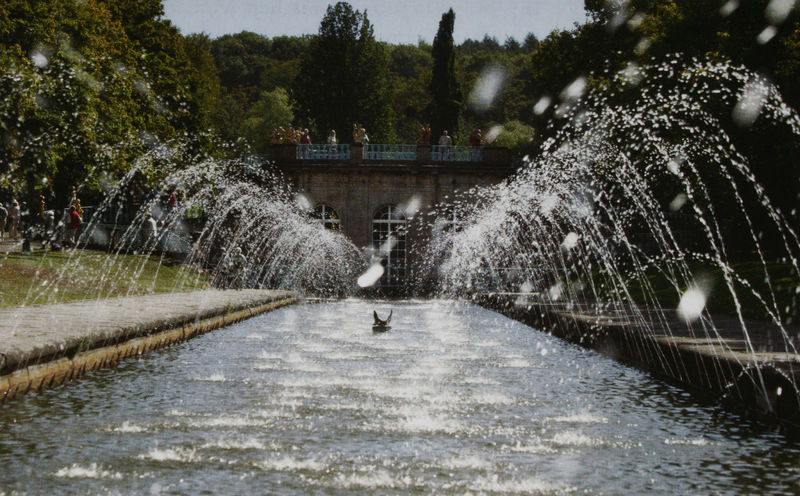
Titel: Wasserspiele vor der Wilhelmsthaler Grotte
Künstler: François de (d. Ä.) Cuvilliés
Standort: Calden
Institution: Schloss Wilhelmsthal
Schlagwörter: blau, himmel, schatten, vogel, wasser, weiß, bäume, fluss, grün, menschen, ufer, fenster, grau, licht, anlage, gebäude, gras, haus, park, parkanlage, rasen, rot, schloss, weg, wiese, barock, spiegelung, brücke, kanal, sonne, wald, brunnen, bassin, garten, skulptur, springbrunnen, terrasse, farbig, gischt, wellen, ente, zuschauer, warm, besucher, arch, arches, architecture, balcony, blue, crowd, oil, palace, people, red, white, window, black, figures, france, gray, green, old, painting, windows, reflexe, picture, reflection, glänzen, geländer, hoch, glitzern, lichtreflexe, foto, fotografie, burg, bayern, palast, balustrade, strahlen, becken, paris, strahl, sonnig, spritzen, fisch, flower, sky, stone, tree, boat, building, house, lake, landscape, mountains, nature, water, reflections, reflektion, street, summer, sun, trees, baroque, metal, fontaine, fontäne, wasserstrahl, spritzer, forest, grass, light, river, stream, exterior, garden, path, castle, color, shadow, realism, bird, tropfen, photo, sculpture, statue, wave, wet, ludwig, door, bridge, bright, fence, sunlight, fesnter, italy, sunny, sunshine, baum, day, leaves, renaissance, brunen, schlosspark, schönbrunn, gate, symmetry, kassel, fountain, art, shiny, ludwig ii., wasserspiel, england, english, kaskade, seal, bush, home, pond, barke, fish, pool, outdoors, tourist, forrest, colour, elegant, splash, fontänen, sidewalk, waterfall, outdoor, tan, standing, realistic, spectators, wasserspiele, photograph, photography, linderhof, sommer, tiles, europe, woods, concrete, fountains, pretty, wealthy, tourism, tourists, walkway, pathway, canal, estate, route, fir, fontne, fuck, schlöss, shrubbery, leute, goose, fontäen, mensch, yard, observers, tres, drops, splashing, tivoli, spray, windo, chateau, dat, fount, les tulliere, sprinkler, duck, reaism, depth of field, luxury, why, drop, swuirt, squirt, alhambra, liquid, splashes, backyard, f-stop, sansoussi, hitze, bubble, shower, hosue, attraction, balcon, louxembourg, jardin, spectacle, footpath, sparkle, spout, sanssouci, spinkle, droplets, photgraphy, overlook, spalsing, splashin, spraying, greenry, landscaping, sprinkle, sprinkles, wter, dops, sprinklers, water fountain, espectacle, curbs, jets, pool\, parabolas